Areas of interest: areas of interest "Fitness Center"
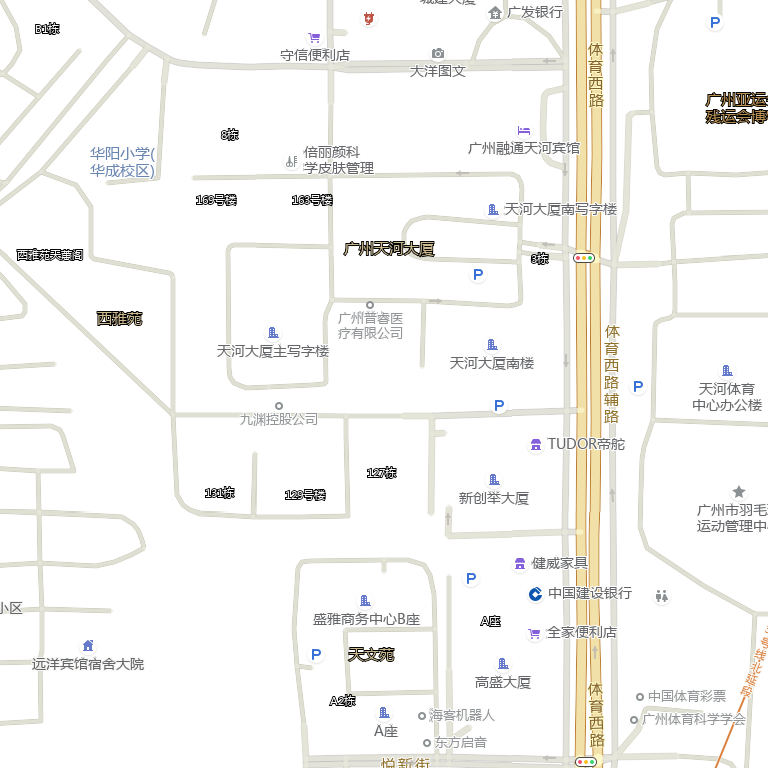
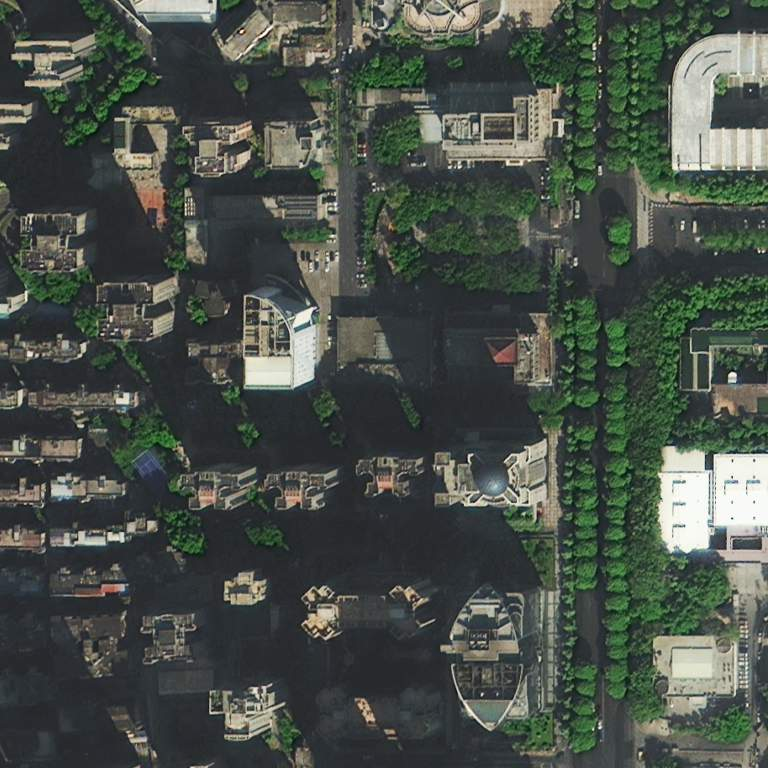